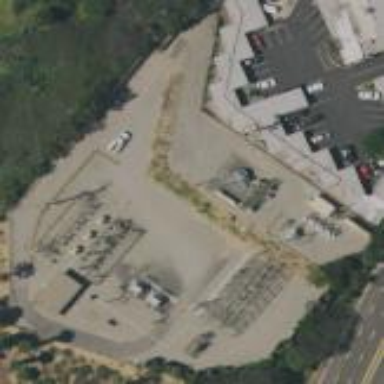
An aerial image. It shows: Outdoor distribution power substation.